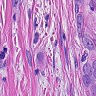
Metastatic tissue present: yes